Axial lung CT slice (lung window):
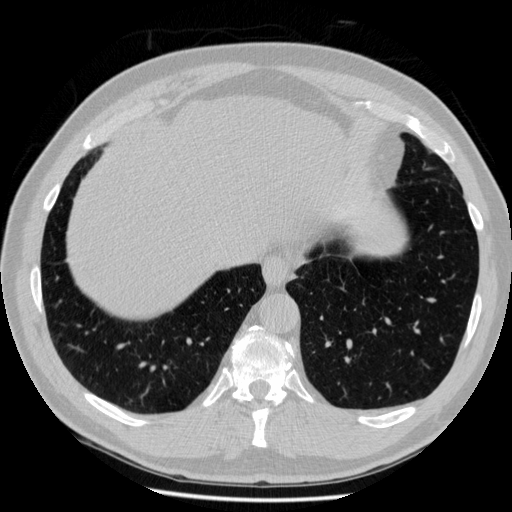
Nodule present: no